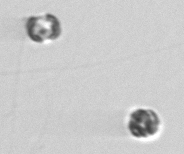
Label: Thalassiosira_sp_aff_mala